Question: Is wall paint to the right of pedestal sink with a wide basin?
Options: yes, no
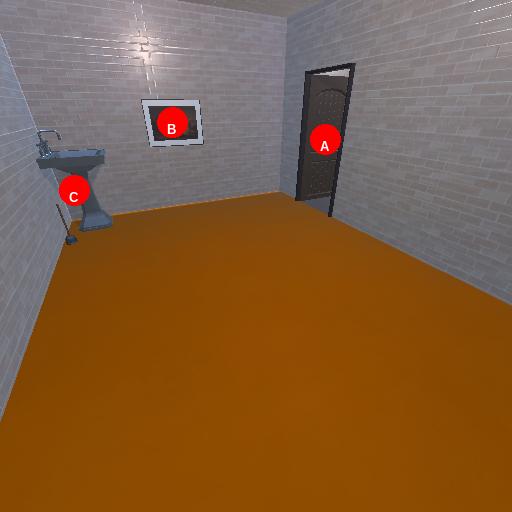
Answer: yes